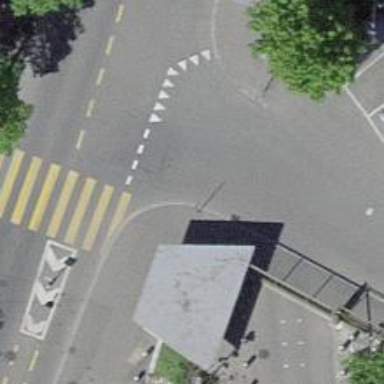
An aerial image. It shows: Kerb serving as barrier.